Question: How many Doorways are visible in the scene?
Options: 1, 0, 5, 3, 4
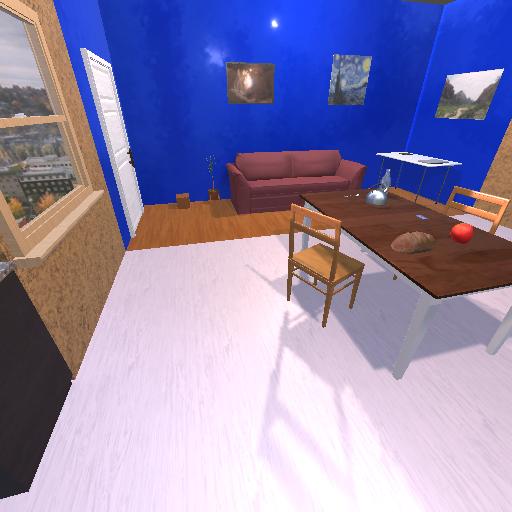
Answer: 1